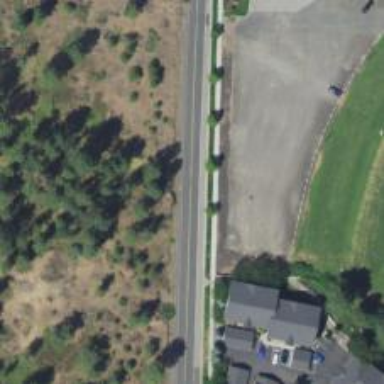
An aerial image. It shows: Tertiary road with asphalt surface and sidewalk on the left.